Brain MRI, t2w sequence, axial 2D slice.
Patient: age 42, sex F, weight 78 kg, height 1.78 m
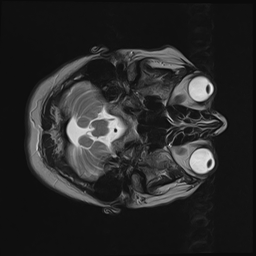